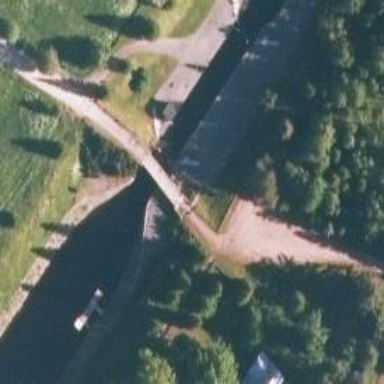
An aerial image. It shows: Movable bridge for cyclists on cycleway.